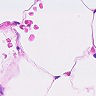
Metastatic tissue present: no